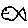
Label: fish